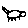
Label: cat